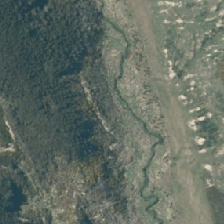
Land cover: high_producing_grassland